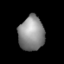
Tissue: lung
Cell type: T cells
Senescence score: 0.1494
Nuclear area (px): 865
Mean DAPI intensity: 140.884